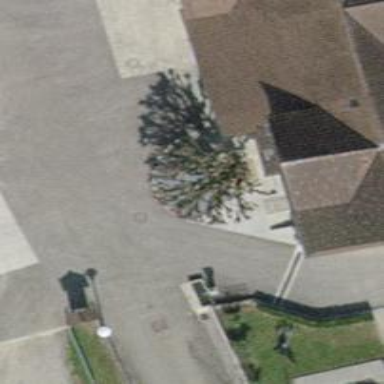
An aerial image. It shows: Fountain.